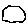
Label: hexagon